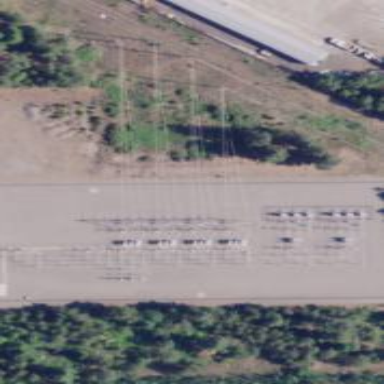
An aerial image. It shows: Power substation.